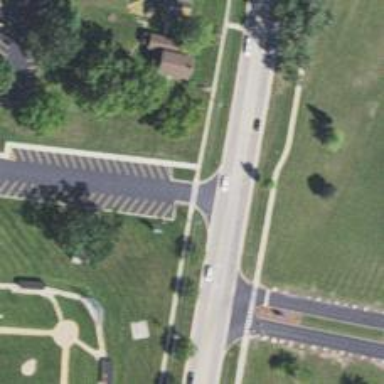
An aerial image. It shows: Marked road crossing.